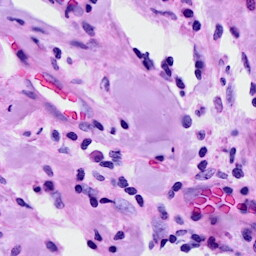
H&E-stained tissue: Breast